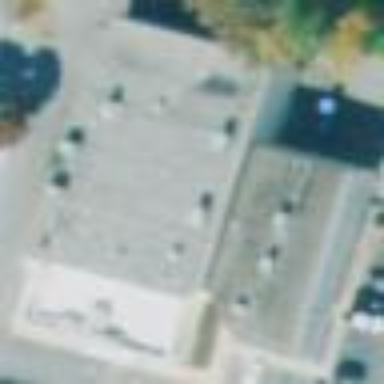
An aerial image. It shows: Cinema building.